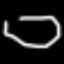
Label: octagon